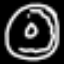
Label: donut